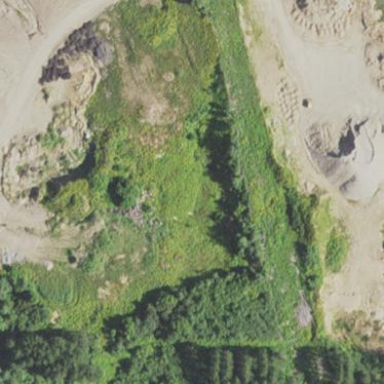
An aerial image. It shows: Quarry area.